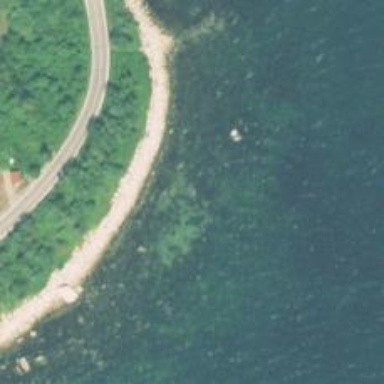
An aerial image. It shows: Natural rock reef.